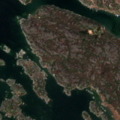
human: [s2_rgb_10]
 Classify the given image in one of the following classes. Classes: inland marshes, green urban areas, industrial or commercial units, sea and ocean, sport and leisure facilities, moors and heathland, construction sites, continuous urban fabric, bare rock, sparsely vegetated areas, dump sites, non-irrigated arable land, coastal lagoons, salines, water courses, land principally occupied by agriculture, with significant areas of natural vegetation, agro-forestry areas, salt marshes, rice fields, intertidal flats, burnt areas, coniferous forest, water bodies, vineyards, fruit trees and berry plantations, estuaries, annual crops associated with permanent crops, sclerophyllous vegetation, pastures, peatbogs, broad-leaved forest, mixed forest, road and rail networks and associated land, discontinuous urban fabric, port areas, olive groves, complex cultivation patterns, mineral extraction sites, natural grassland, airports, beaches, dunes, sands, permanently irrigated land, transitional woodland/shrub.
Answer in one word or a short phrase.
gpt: broad-leaved forest, bare rock, sea and ocean